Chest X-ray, PA view. Patient: 68 years old, sex M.
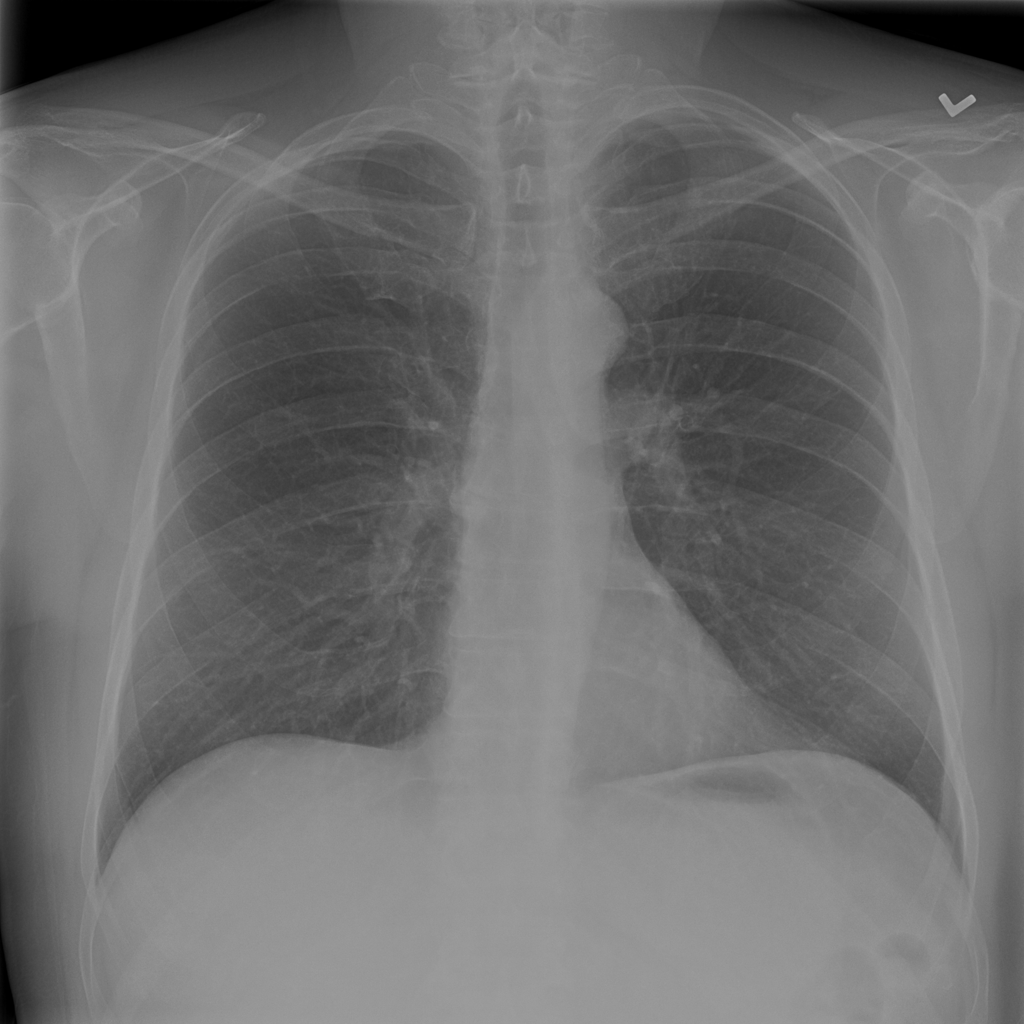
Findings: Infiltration